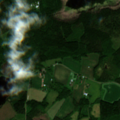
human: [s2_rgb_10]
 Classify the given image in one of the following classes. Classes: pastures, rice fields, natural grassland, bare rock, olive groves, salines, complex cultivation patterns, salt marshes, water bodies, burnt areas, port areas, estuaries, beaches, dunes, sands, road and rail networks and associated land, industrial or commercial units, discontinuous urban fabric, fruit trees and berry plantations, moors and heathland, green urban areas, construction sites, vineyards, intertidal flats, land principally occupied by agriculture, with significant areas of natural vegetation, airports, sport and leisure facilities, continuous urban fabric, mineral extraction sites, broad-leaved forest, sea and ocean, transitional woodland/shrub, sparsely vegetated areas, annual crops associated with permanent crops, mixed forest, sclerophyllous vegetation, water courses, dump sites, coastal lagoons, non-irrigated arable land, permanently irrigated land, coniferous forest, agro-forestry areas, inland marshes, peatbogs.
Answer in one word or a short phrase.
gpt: land principally occupied by agriculture, with significant areas of natural vegetation, broad-leaved forest, coniferous forest, mixed forest, transitional woodland/shrub